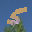
Label: 5